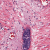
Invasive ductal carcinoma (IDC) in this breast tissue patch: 1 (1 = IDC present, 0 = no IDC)